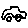
Label: car